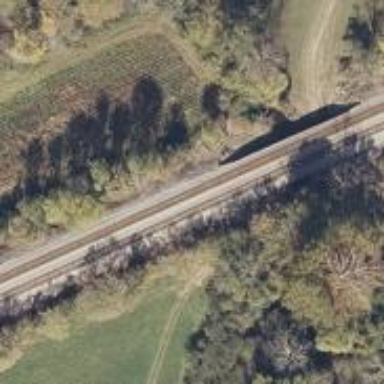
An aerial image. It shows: Railway bridge over siding.